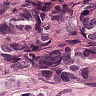
Metastatic tissue present: yes